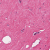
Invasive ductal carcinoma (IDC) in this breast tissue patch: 0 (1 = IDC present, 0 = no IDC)